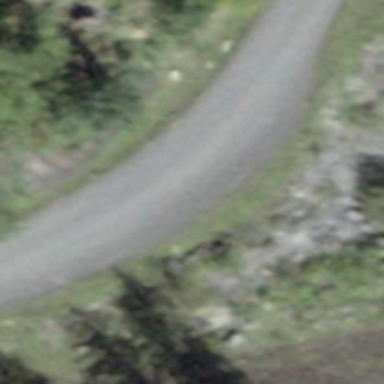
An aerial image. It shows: Passing place on the road.